Question: Sorry for the basic question, I am just starting to use <URL> for reading pixel data from an image file.
To understand the member functions, I tried to load an image file and tried to output the functions return values:
'''
QString fileName = "pic1.bmp";
QImage myImage;
myImage.load( fileName );
std::cout << "width = " << myImage.width() << std::endl;
std::cout << "height = " << myImage.height() << std::endl;
std::cout << "dotspermeterX = " << myImage.dotsPerMeterX() << std::endl;
std::cout << "dotspermeterY = " << myImage.dotsPerMeterY() << std::endl;
QRectF myRect = myImage.rect();
std::cout << "rect = " << myRect.bottomLeft().x() << "," << myRect.bottomLeft().y()
<< " " << myRect.topRight().x() << "," << myRect.topRight().y() << std::endl;
'''
The output I got was:
'''
width = 858
height = 608
dotspermeterX = 4724
dotspermeterY = 4724
rect = 0,608 858,0
'''
My questions are:
1. What is the difference between 'dots' and 'pixels'?
2. Does QImage work only with 'int' pixels? Can't I read sub-pixel data for better precision?
To clarify my question, Following is a zoomed bitmap image of a diagonal line and I want to read all the small pixels/dots in this line. Is this possible?

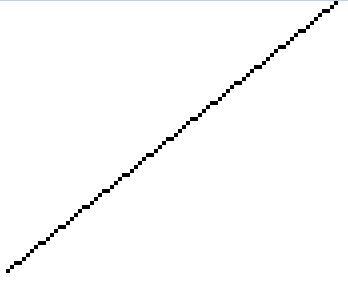
Answer: As for the "dots per meter", you probably heard of "dots per inch" (or DPI). It's the same. If, for example, you have a 20 inch monitor with the horizontal resolution of X pixels, you will have Y "dots per inch" (or pixels per inch). If you then switch to a 40 inch monitor but with the same horizontal resolution X, then you have the number of DPI, as the screen is now double as wide. So DPI (or PPI) can be seens as a measurement of the size of the pixels.
And no, I seriously doubt that 'QImage' have any support for sub-pixel data.